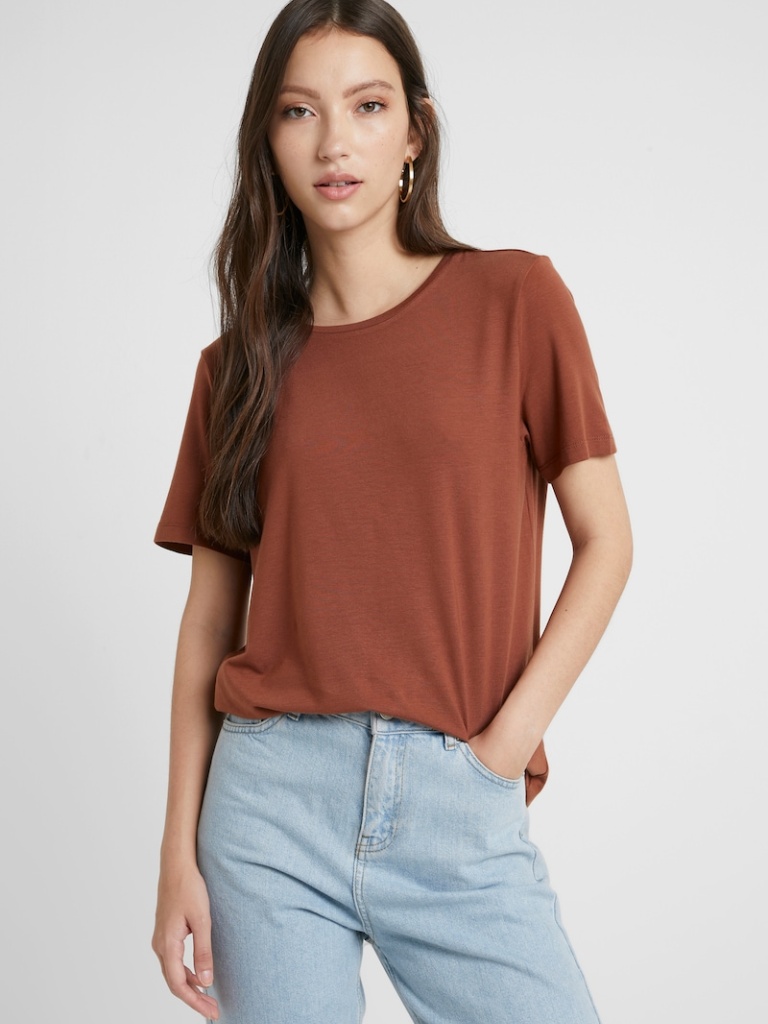
cotton relaxed short sleeve hip length French Tucked crew t-shirt